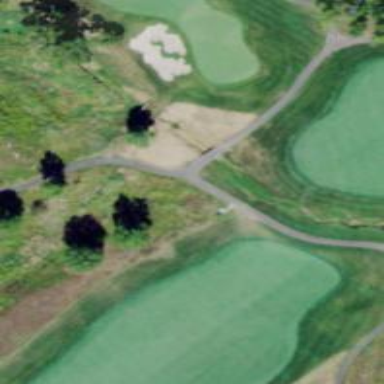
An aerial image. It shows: Path bridge over golf path.